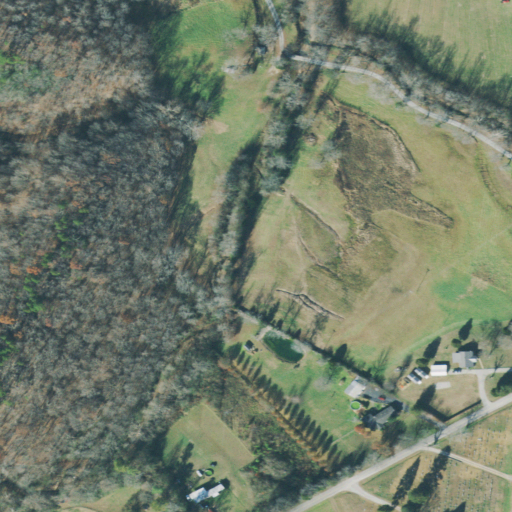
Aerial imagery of valley in Tennessee named Norman Hollow containing pasture, deciduous forest, open development, low intensity development, medium intensity development, and mixed forest